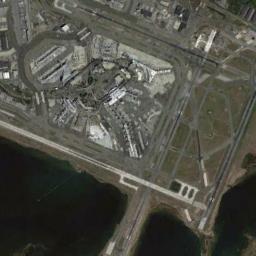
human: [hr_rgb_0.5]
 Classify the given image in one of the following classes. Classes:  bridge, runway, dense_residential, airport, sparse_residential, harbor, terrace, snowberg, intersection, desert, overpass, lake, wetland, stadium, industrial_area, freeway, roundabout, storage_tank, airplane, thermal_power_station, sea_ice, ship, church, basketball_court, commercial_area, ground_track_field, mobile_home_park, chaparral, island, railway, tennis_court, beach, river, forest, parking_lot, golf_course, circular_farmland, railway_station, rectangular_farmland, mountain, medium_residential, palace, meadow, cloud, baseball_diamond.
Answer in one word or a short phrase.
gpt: airport